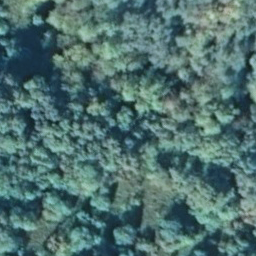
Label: forest